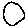
Label: circle